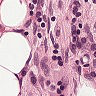
Metastatic tissue present: no